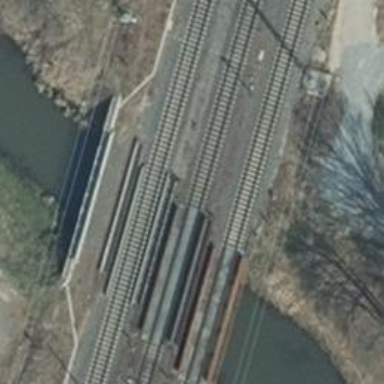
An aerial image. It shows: Bridge over electrified railway with contact line.